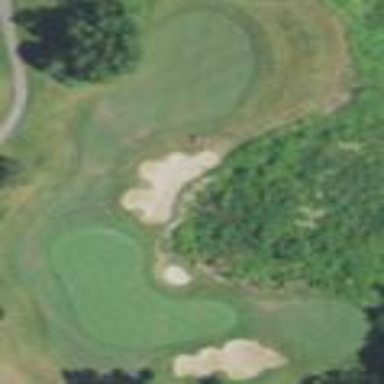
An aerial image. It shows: Grassy area designated as golf fairway.